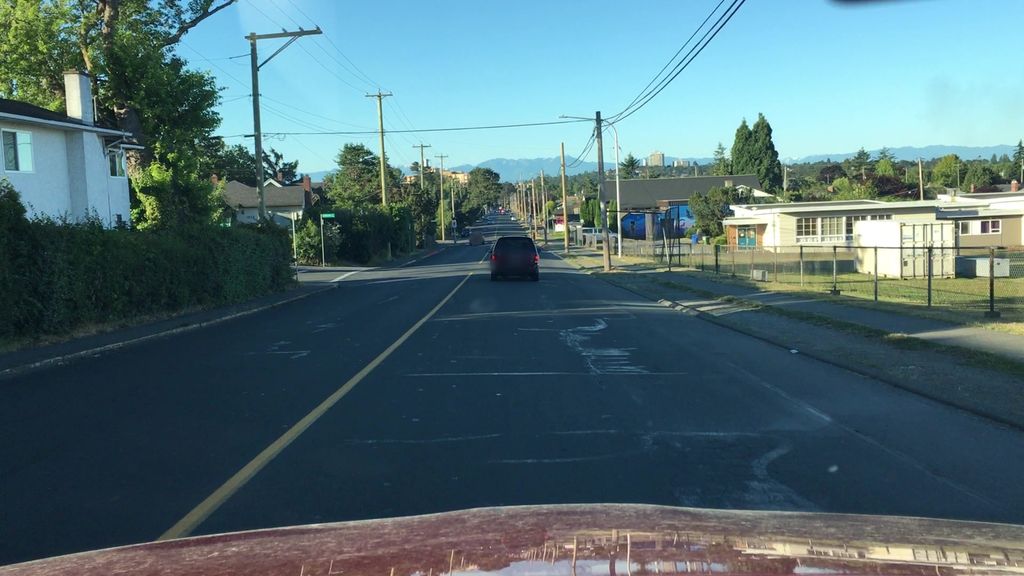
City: victoria